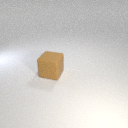
large brown rubber cube